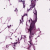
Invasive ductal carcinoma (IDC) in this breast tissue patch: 0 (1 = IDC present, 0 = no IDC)